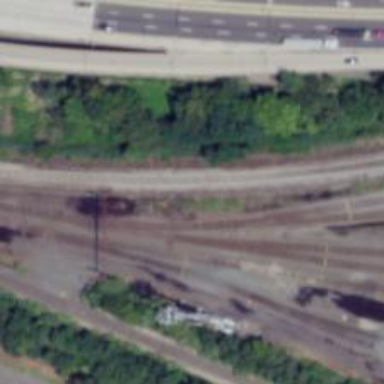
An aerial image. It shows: Abandoned railway.